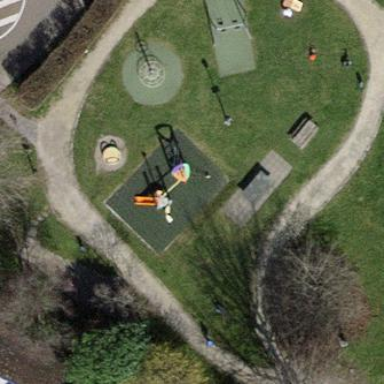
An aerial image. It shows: Playground area for leisure land.